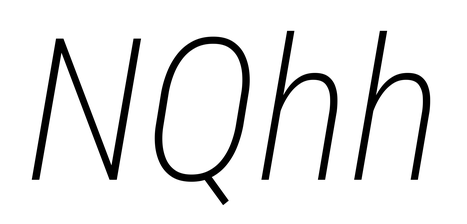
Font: Roboto-Italic_Condensed_ExtraLight_Italic